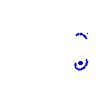
Particle: proton